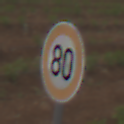
Verkehrszeichen: Geschwindigkeit80
Umgebung: Outdoor, Nature
Tageszeit: Midday
Wetter: PartlyCloudy
Licht: Natural
Jahreszeit: NotSpecified
Kontrast: LowContrast